Field crop: maize
Growth stage: 2
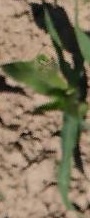
Species: maize